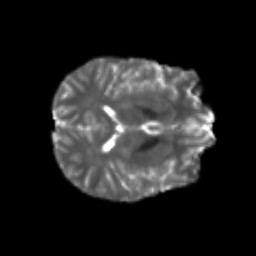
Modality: T2w
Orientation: axial
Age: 22
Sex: female
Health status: healthy
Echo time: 0.074 s